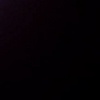
Label: space